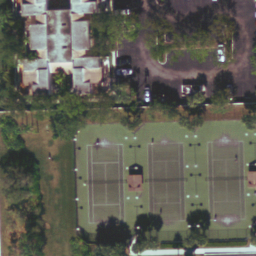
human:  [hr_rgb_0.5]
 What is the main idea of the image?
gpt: tennis court